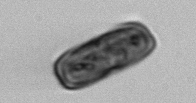
Label: Ephemera